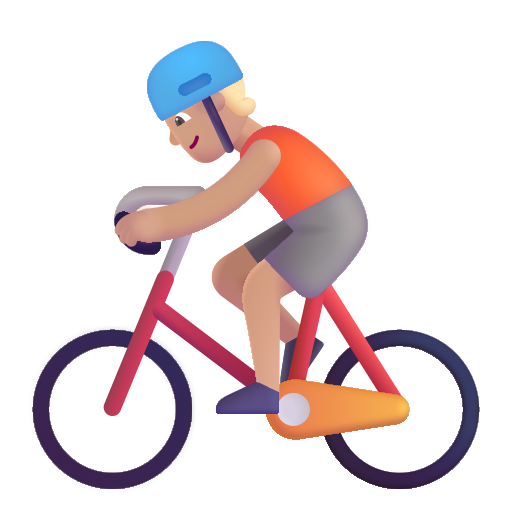
person biking color  light